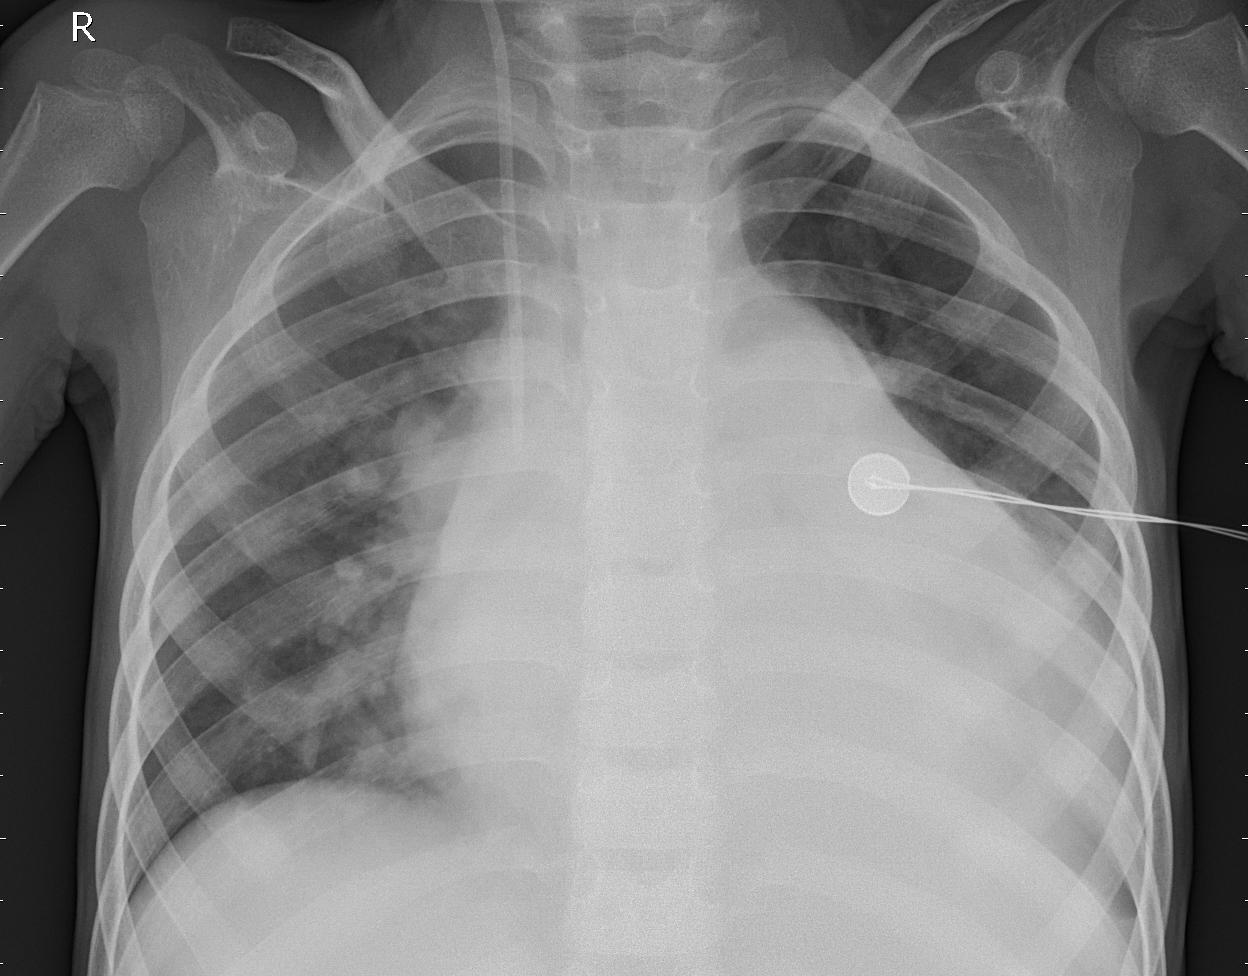
Diagnosis: PNEUMONIA